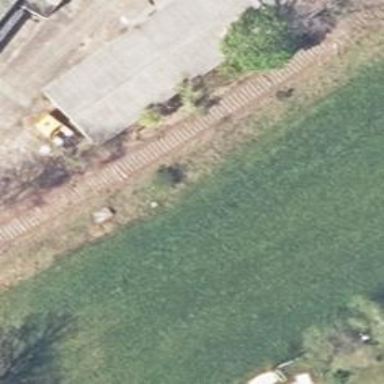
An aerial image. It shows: Abandoned railway line on embankment.